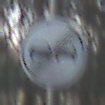
Verkehrszeichen: EndeUeberholverbot
Umgebung: Outdoor, Nature
Tageszeit: SunriseSunset
Wetter: Clear
Licht: Natural
Jahreszeit: Winter
Kontrast: LowContrast